Question: Whenever I long tap on a String in my device I get the "copy paste action bar". There is a "share" button on the action bar with many applications that are registered for this.
My question is how do I register for this Intent and how do I retrieve the string that is selected?
I tried this with no success...
'''
<intent-filter>
<action android:name="android.intent.action.MAIN" />
<data android:mimeType="text/plain" />
<category android:name="android.intent.category.LAUNCHER" />
</intent-filter>
'''
Here is the screenshot of the action bar circled is the "share" button I want to register for.

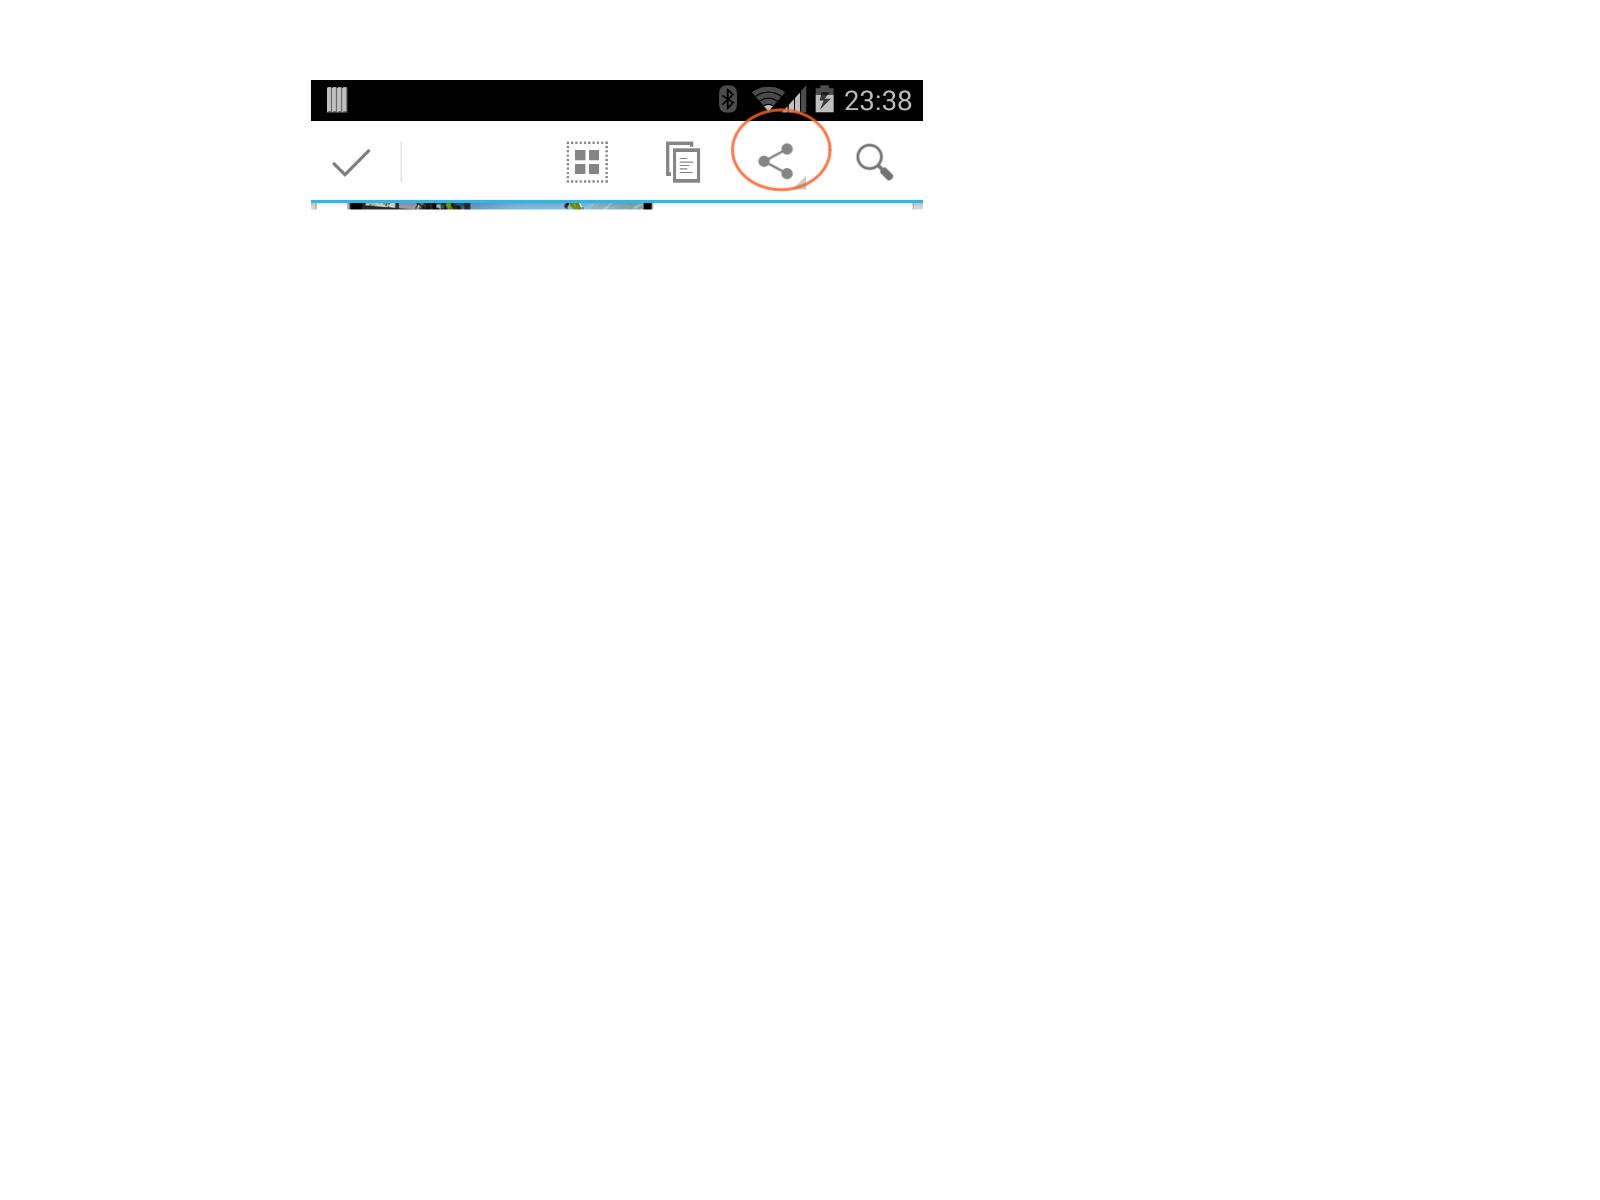
Answer: Use 'android.intent.action.SEND' and 'android.intent.category.DEFAULT'. You then retrieve the text via the 'EXTRA_TEXT' extra on the 'Intent' you retrieve via 'getIntent()' in your activity, as is described in <URL>.